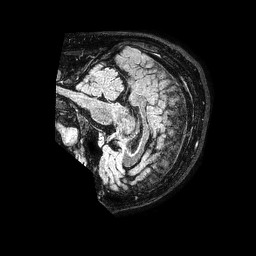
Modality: FLAIR
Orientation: sagittal
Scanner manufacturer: philips
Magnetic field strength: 1.5 T
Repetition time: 4.8 s
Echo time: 0.3 s